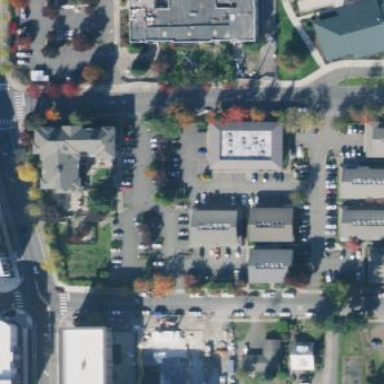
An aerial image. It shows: Commercial area.